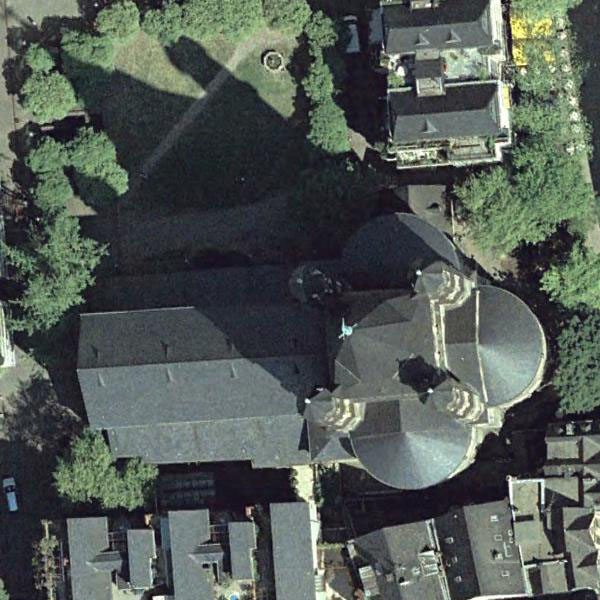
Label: Church